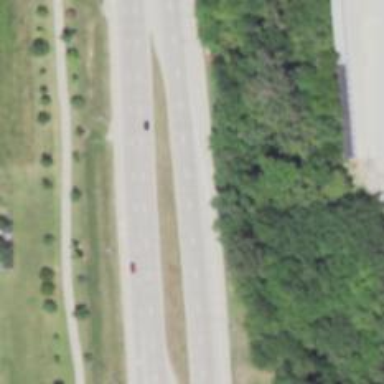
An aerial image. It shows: Primary highway.